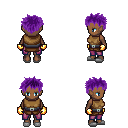
a pixel art fantasy rpg character, female body template, human, dark skin, leather chest armor, magenta pants, purple bedhead hairstyle, gold gloves, white slippers, four views (front, back, left, right), 2x2 character sprite sheet, small pixel art, hard edges, no anti-aliasing